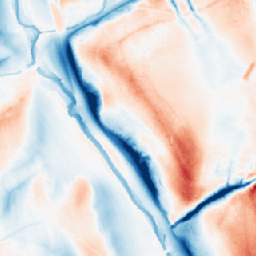
Category: classical
Decomposition family: gaussian_anisotropic
Decomposition parameters: sigma_x: 20
sigma_y: 2
Upsampling method: nearest
Upsampling parameters: scale: 8
Upsampling scale: 8